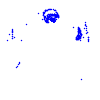
Particle: pion